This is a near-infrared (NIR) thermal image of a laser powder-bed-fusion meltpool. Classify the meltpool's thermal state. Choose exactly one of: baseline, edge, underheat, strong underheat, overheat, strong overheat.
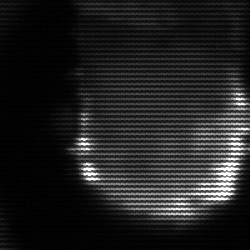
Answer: baseline